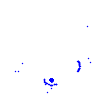
Particle: kaon